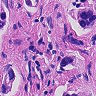
Metastatic tissue present: yes